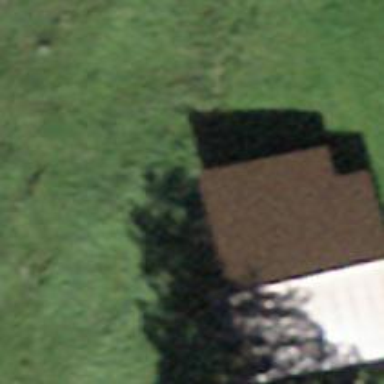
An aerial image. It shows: Rural barn.